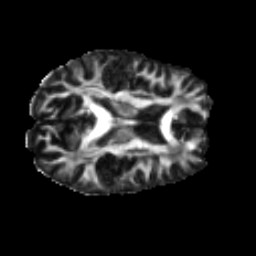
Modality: FA
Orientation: axial
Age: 26
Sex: male
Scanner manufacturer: ge
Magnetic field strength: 3 T
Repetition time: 7.8 s
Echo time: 0.061 s